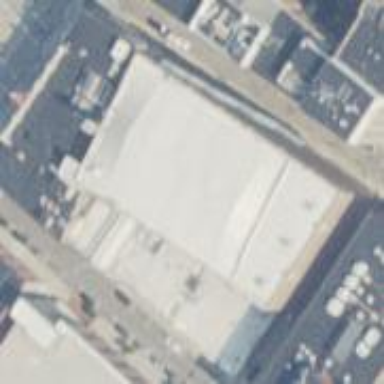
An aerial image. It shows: Historic theatre building.